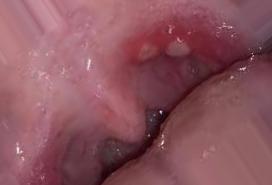
Condition: Mouth Ulcer